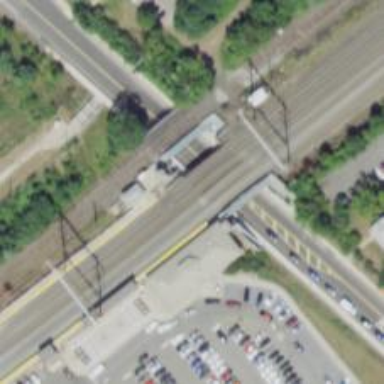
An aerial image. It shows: Railway bridge with electrified contact lines.